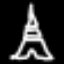
Label: The Eiffel Tower